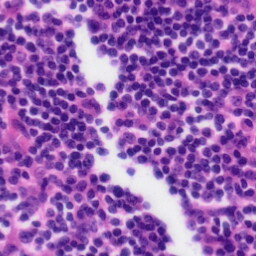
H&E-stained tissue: Tonsil